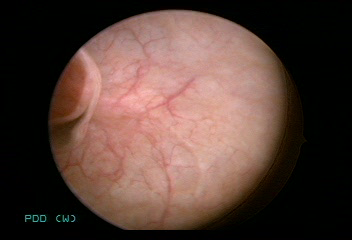
Modality: WLC
Class: Foreign bodies
Subclass: AirBubble
Bladder cancer association: No
Annotated structures: Air bubble